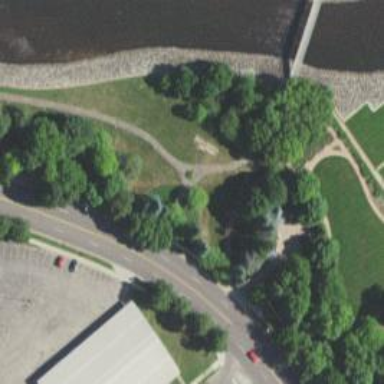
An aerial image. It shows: Path.